Field crop: maize
Growth stage: 2
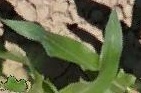
Species: maize